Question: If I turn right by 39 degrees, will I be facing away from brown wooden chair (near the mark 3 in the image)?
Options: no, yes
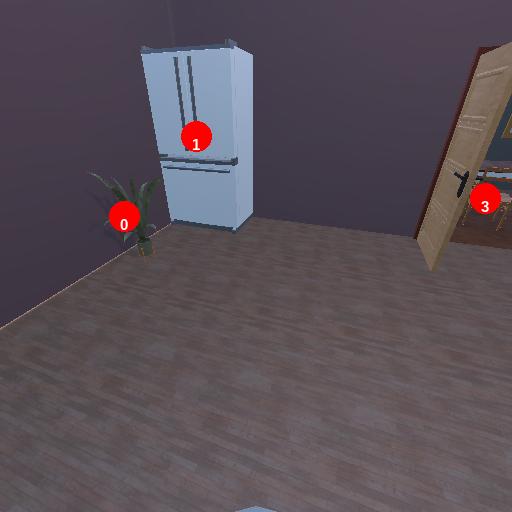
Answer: no